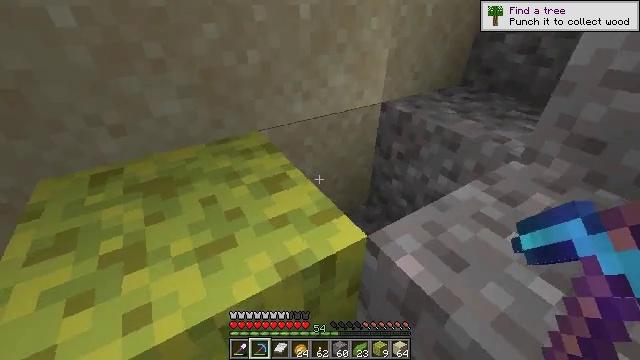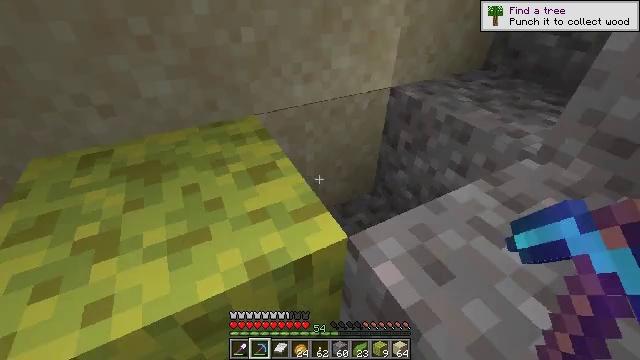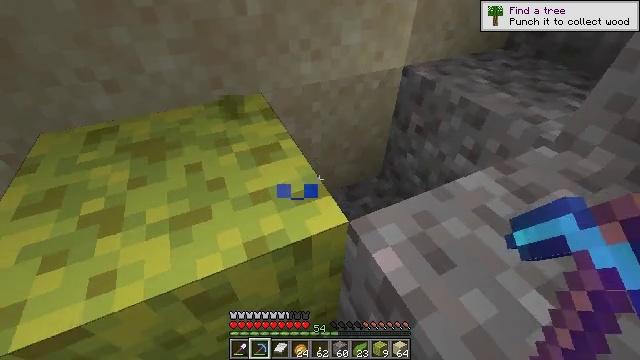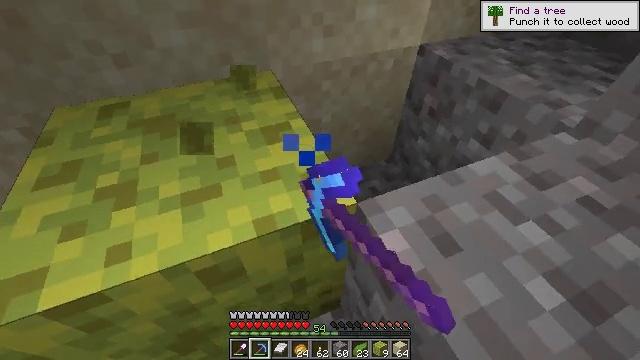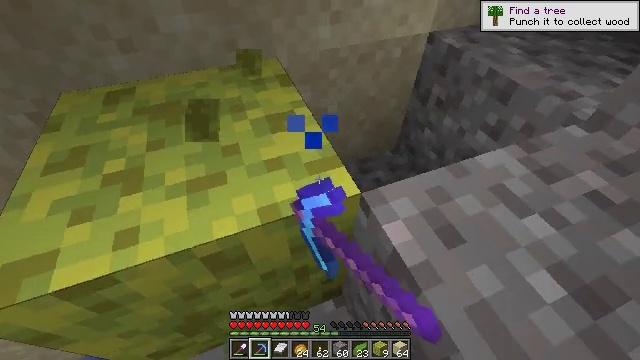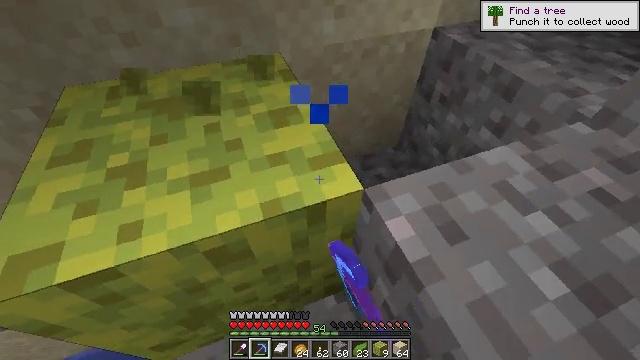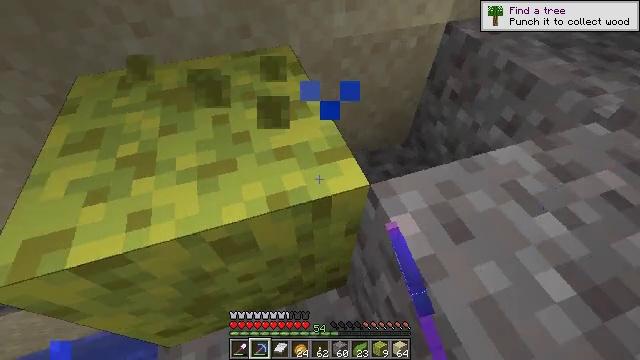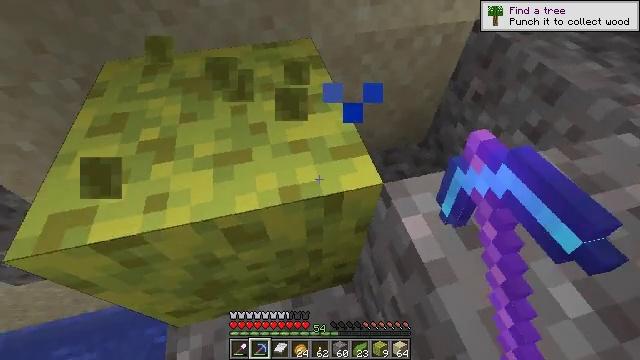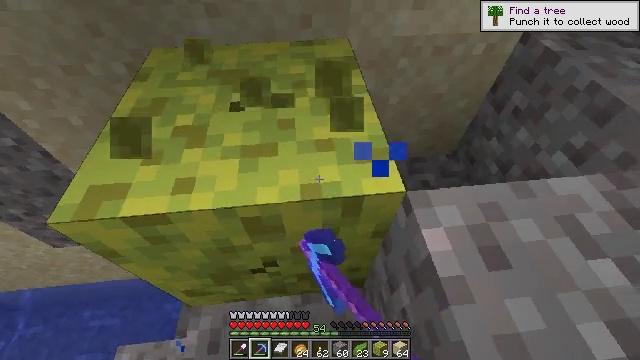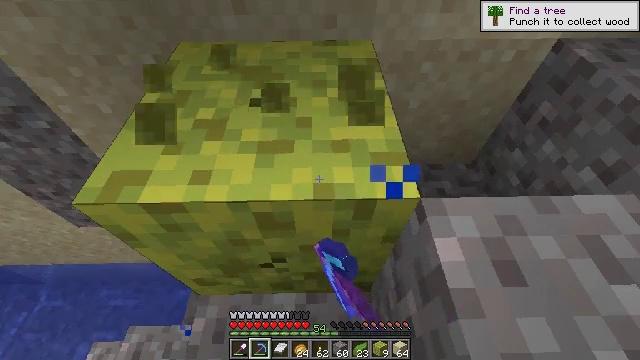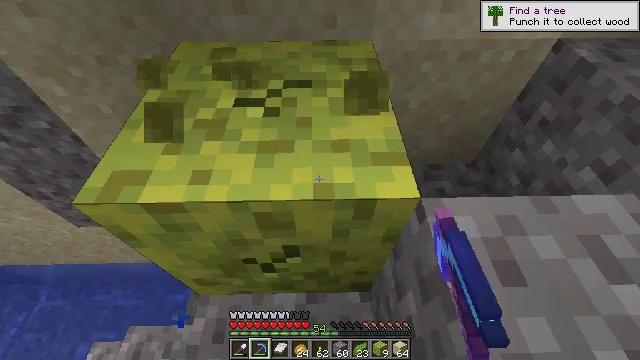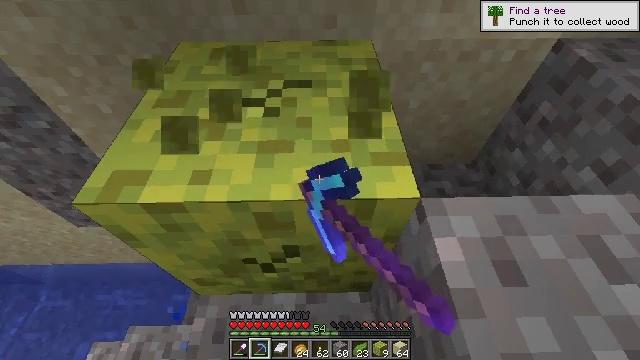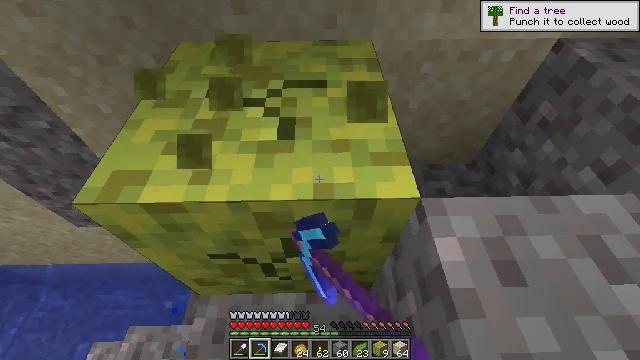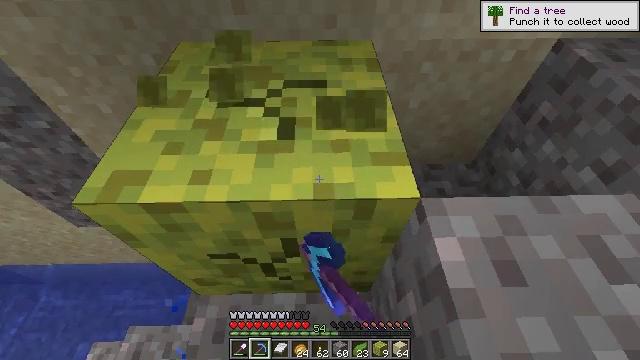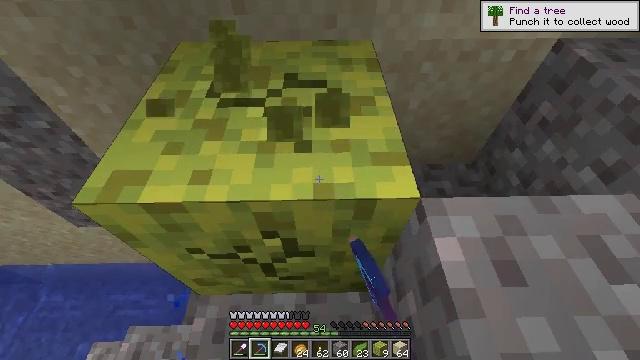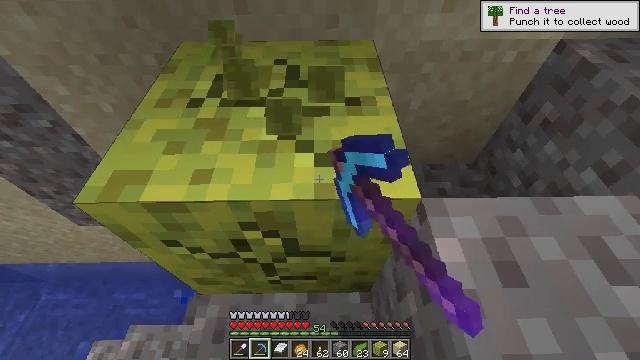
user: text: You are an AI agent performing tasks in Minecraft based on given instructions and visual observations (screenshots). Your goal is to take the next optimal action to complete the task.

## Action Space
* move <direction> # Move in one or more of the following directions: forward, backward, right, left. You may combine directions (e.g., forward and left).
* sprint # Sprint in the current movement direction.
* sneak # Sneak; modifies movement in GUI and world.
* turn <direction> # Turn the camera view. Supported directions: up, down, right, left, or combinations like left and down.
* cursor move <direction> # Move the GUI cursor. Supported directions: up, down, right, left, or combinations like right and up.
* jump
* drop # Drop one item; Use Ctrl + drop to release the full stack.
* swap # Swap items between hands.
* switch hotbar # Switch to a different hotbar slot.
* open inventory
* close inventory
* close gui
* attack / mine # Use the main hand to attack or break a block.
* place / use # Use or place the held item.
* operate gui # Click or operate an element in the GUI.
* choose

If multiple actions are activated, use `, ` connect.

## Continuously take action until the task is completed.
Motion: motion action
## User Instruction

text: Gather a wet sponge from the ocean.
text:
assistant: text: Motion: turn left and down
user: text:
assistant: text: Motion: turn left and down, attack / mine
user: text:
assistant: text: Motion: turn left and down, attack / mine
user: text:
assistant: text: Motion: turn left and down, attack / mine
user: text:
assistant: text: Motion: attack / mine
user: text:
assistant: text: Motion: turn left and down, attack / mine
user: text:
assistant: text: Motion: turn left and down, attack / mine
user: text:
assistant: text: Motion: turn left, attack / mine
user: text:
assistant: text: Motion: turn left, attack / mine
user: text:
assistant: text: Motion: attack / mine
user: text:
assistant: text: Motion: attack / mine
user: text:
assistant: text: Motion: attack / mine
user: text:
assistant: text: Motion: attack / mine
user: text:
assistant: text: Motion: attack / mine
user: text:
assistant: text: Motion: attack / mine
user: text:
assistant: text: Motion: attack / mine
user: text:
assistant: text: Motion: attack / mine
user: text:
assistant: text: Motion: attack / mine
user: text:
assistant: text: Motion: attack / mine
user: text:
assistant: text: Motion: attack / mine
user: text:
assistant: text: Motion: attack / mine
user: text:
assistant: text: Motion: attack / mine
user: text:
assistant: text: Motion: attack / mine
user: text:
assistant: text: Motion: attack / mine
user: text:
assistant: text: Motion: attack / mine
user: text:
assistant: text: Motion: attack / mine
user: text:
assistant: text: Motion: attack / mine
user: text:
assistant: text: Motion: no_op
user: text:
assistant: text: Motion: no_op
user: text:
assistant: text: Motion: no_op